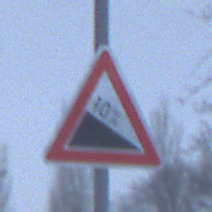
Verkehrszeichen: Gefaelle10
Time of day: Midday
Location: Outdoor (Nature)
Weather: Overcast
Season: Winter
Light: Natural